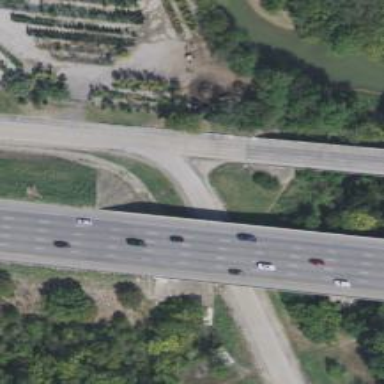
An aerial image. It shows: There is secondary road bridge with frontage road.